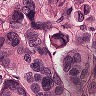
Metastatic tissue present: yes